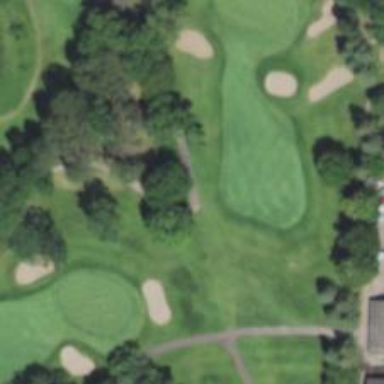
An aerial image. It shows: Path for both roads and golfers.